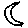
Label: moon